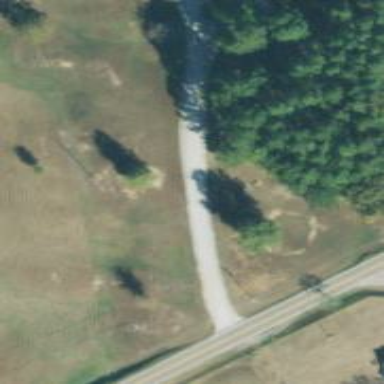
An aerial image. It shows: Driveway.